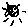
Label: moon